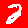
Digit: 2